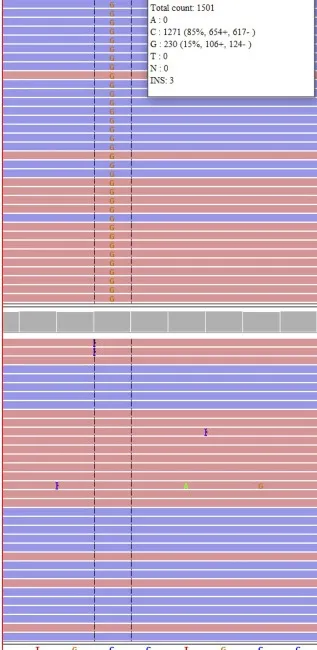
IGV traces showing somatic IDH1 p. R132H (C>T nucleotide change) and IDH2 p. R172S (C>G nucleotide change) mutations in the brain tumor tissue analyzed by NGS (Top). No IDH1 or IDH2 mutations were detected in DNA obtained from normal cells as a germline control (bottom). Red and blue bars represent forward and reverse sequencing reads, respectively. The reference nucleotide sequence for the depicted region of IDH1 and IDH2 is shown in the white bar in the lower portion of the figure. The "H", "R" and "G" letters at the bottom of the figure represent the corresponding reference amino acid sequence for IDH1 and IDH2 (H = histidine, R= arginine, G=glycine).
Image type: chart (chart)